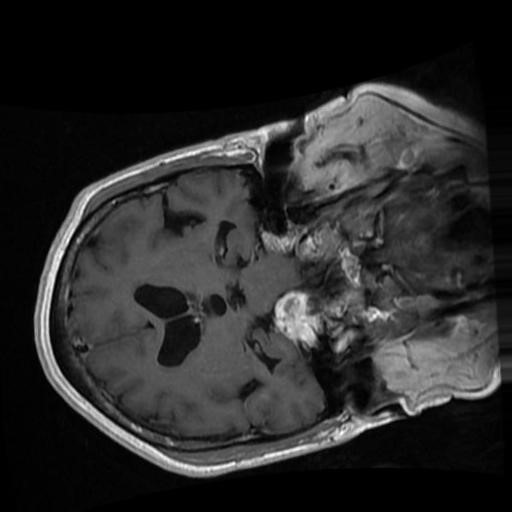
Label: brain_menin